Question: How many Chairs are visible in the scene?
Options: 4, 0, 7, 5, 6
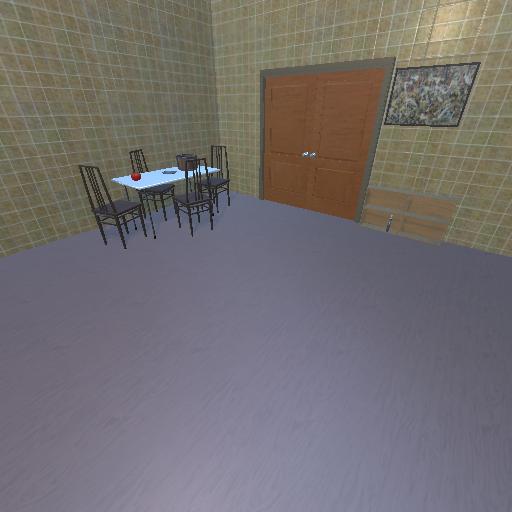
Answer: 4